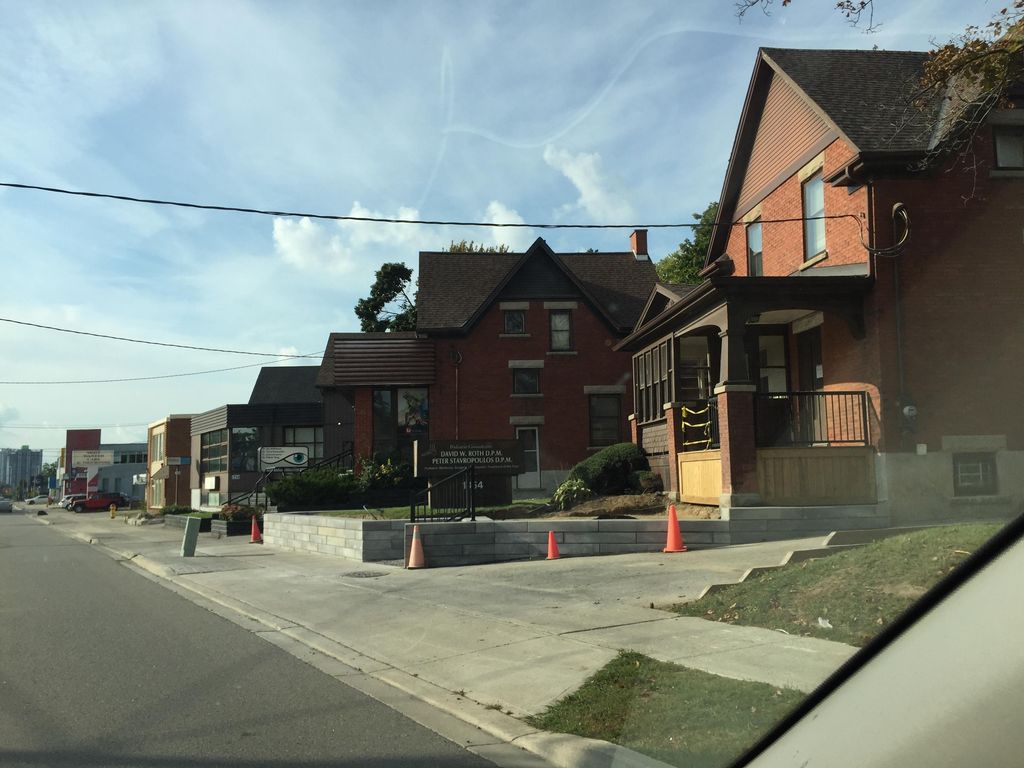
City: kitchener-waterloo